Question: I am using urban airship for my push notification. But many times in my server log i got error "java.lang.RuntimeException: unexpcted response" status code:401 responseBody - authorization Required. ( In Image ). Is there bug with urban airship? Please can any body guide me in proper way.

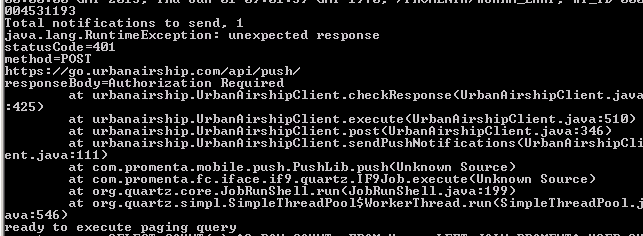
Answer: As stated in your error, the authentication string is either incorrect or missing. <URL> states that your authentication needs to be your master authentication string:
> Authorization: Basic
Also, here is their full response code list:
<URL>
> 401 Unauthorized: Authentication information (the app key & secret) was either incorrect or missing